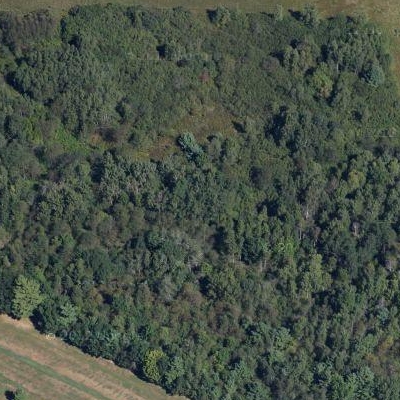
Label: eForest